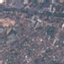
Land use / land cover: Residential